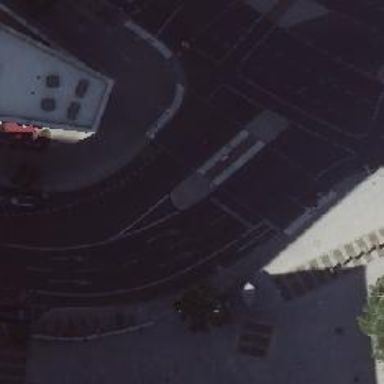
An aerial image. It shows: Asphalt footway with marked crossing equipped with traffic signals.